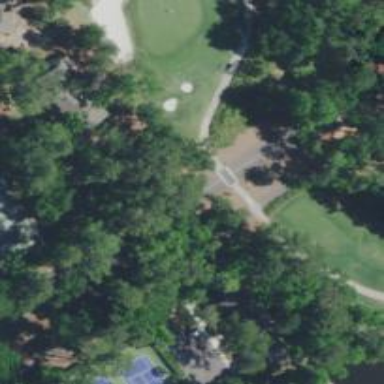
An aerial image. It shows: Service road on bridge for golf carts.